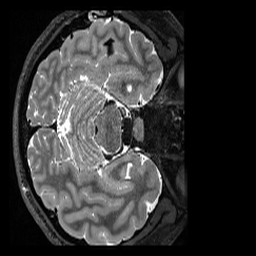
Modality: T2w
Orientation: axial
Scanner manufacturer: siemens
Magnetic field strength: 3 T
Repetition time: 3.2 s
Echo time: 0.563 s